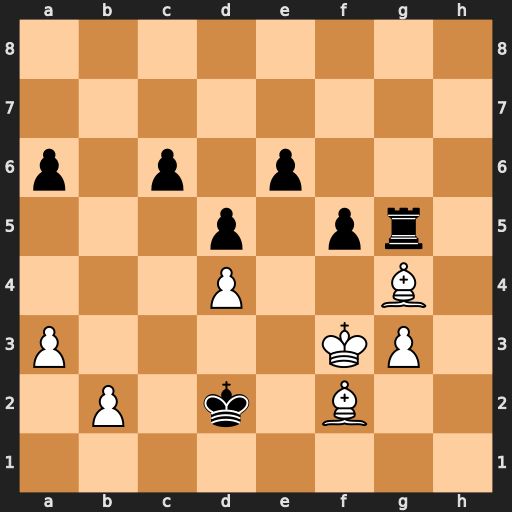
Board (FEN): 8/8/p1p1p3/3p1pr1/3P2B1/P4KP1/1P1k1B2/8
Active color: w
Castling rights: -
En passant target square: -
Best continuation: Be3+ Kd3 Bxg5